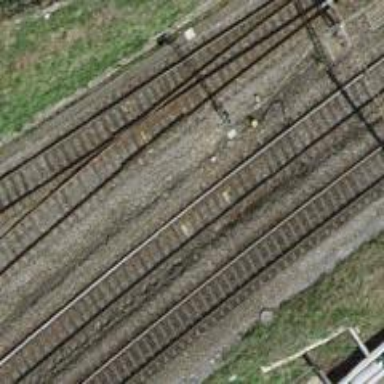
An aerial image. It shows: Railway signal.